Question: I have this horrible-looking-but-good enough-for-the-moment page, that displays the user's profile picture (this user has none), and the "year they became a fan". Both are also forms so they can be updated.

So these two forms have . Here is the year-became-a-fan form (full forms.py below):
'''
YEAR_CHOICES = ((x,str(x)) for x in range(DISCOVERED_MIN_YEAR, DISCOVERED_MAX_YEAR+1))
YEAR_DISCOVERED = forms.IntegerField(label="Year discovered Billy Joel's music/became a fan", required=False,
min_value=DISCOVERED_MIN_YEAR, max_value=DISCOVERED_MAX_YEAR,
widget=forms.Select(choices=YEAR_CHOICES))
class UserProfileFormYearDiscOnly(forms.ModelForm):
global YEAR_DISCOVERED
year_discovered = YEAR_DISCOVERED
class Meta:
model = UserProfile
fields = ('year_discovered',)
'''
I have this function
'''
def _update_form_on_favs(user_profile_form):
"""
Submit the profile picture OR year_discovered form as found on the "my favorites" page.
RETURNS
- None: If the form is valid
- The form, if any errors are detected.
"""
if(user_profile_form.is_valid()):
profile = user_profile_form.save(commit=False)
profile.save()
return None;
return user_profile_form;
'''
Which is called by this view:
'''
@login_required
def my_favorites(request, form_name=None):
context = RequestContext(request)
context["fav_albums"] = request.user.album_set.all()
context["fav_songs"] = request.user.song_set.all()
profile_pic_form = None
year_disc_form = None
if(request.POST and form_name is not None):
if(form_name == "profile_pic"):
profile_pic_form = _update_form_on_favs(UserProfileFormProfilePicOnly(request.POST))
elif(form_name == "year_disc"):
year_disc_form = _update_form_on_favs(UserProfileFormYearDiscOnly(request.POST))
else:
raise ValueError("Unknown value for 'form_name': '%s'" % str(form_name))
if(profile_pic_form is None):
#The form was either successfully submitted, or not submitted at all
context["profile_pic_form"] = UserProfileFormProfilePicOnly()
if(year_disc_form is None):
#The form was either successfully submitted, or not submitted at all
context["year_disc_form"] = UserProfileFormYearDiscOnly(initial={
"year_discovered": request.user.profile.year_discovered})
return render(request, "billyjoel/my_favorites.html", context_instance=context)
'''
But when submitting the fan-year form, the 'profile.save()' line (in the top function) is causing this error:
'null value in column "user_id" violates not-null constraint...DETAIL: Failing row contains (26, null, 1964, ).'.
How do I associate this single field-value (which is a field in the UserProfile model) to the user it's meant for--the currently-logged-in user?
---
models.py:
'''
from datetime import datetime
from django.contrib.auth.models import User
from django.core.exceptions import ValidationError
from django.db import models
from time import time
def get_upload_file_name(instance, filename):
return "uploaded_files/%s_%s" % (str(time()).replace(".", "_"), filename)
class Album(models.Model):
OFFICIALITY = (
('J', 'Major studio release'),
('I', 'Non-major official release'),
('U', 'Unofficial'),
)
title = models.CharField(max_length=70)
description = models.TextField(max_length=500, default="", null=True, blank=True)
pub_date = models.DateField('release date')
officiality = models.CharField(max_length=1, choices=OFFICIALITY)
is_concert = models.BooleanField(default=False)
main_info_url = models.URLField(blank=False)
thumbnail = models.FileField(upload_to=get_upload_file_name, blank=True, null=True)
#virtual field to skip over the through table.
songs = models.ManyToManyField("Song", through="AlbumSong")
users_favorited_by = models.ManyToManyField('auth.User')
def __str__(self):
return self.title
class Meta:
#Default ordering is by release date, ascending.
ordering = ['pub_date']
class Song(models.Model):
name = models.CharField(max_length=100)
description = models.TextField(max_length=500, default="", null=True, blank=True)
length_seconds = models.IntegerField()
lyrics_url = models.URLField(default="", blank=True, null=True)
albums = models.ManyToManyField("Album", through="AlbumSong")
users_favorited_by = models.ManyToManyField(User)
def get_length_desc_from_seconds(self):
if(self.length_seconds == -1):
return "-1"
m, s = divmod(self.length_seconds, 60)
h, m = divmod(m, 60)
if(h):
return "%d:%02d:%02d" % (h, m, s)
else:
return "%d:%02d" % (m, s)
def __str__(self):
return self.name
class AlbumSong(models.Model):
song = models.ForeignKey(Song)
album = models.ForeignKey(Album)
sequence_num = models.IntegerField()
class Meta:
unique_together = ('album', 'sequence_num',)
unique_together = ('album', 'song',)
def __str__(self):
return str(self.album) + ": " + str(self.sequence_num) + ": " + str(self.song)
DISCOVERED_MIN_YEAR = 1960
DISCOVERED_MAX_YEAR = datetime.now().year
def validate_discovered_year(value):
intval = -1
try:
intval = int(str(value).strip())
except TypeError:
raise ValidationError(u'"%s" is not an integer' % value)
global DISCOVERED_MAX_YEAR
global DISCOVERED_MIN_YEAR
if(intval < DISCOVERED_MIN_YEAR or intval > DISCOVERED_MAX_YEAR):
raise ValidationError(u'%s is an invalid "discovered Billy Joel year". Must be between %s and %s, inclusive' % value, DISCOVERED_MAX_YEAR, DISCOVERED_MIN_YEAR)
#It's all good.
'''
The bottom of models.py, containing the UserProfile model:
'''
class UserProfile(models.Model):
"""
select id from auth_user where username='jeffy7';
select * from billyjoel_userprofile where user_id=XXX;
"""
# This line is required. Links UserProfile to a User model instance.
user = models.OneToOneField(User, related_name="profile")
# The additional attributes we wish to include.
year_discovered = models.IntegerField(blank=True,
verbose_name="Year you discovered Billy Joel's music/became a fan",
validators=[validate_discovered_year])
profile_picture = models.ImageField(upload_to=get_upload_file_name, blank=True, null=True)
#https://github.com/mfogel/django-simple-email-confirmation
#activation_key = models.CharField(maxlength=40)
#key_expires = models.DateTimeField()
# Override the __unicode__() method to return out something meaningful!
def __unicode__(self):
return self.user.username
'''
forms.py:
'''
from django import forms
from django.contrib.auth.models import User
from .models import UserProfile, DISCOVERED_MIN_YEAR, DISCOVERED_MAX_YEAR
class UserForm(forms.ModelForm):
password1 = forms.CharField(label="Password", widget=forms.PasswordInput())
password2 = forms.CharField(label="Password confirmation", widget=forms.PasswordInput())
class Meta:
model = User
fields = ('username', 'email', 'password1', 'password2')
def clean_password2(self):
# Check that the two password entries match
password1 = self.cleaned_data.get("password1")
password2 = self.cleaned_data.get("password2")
if password1 and password2 and password1 != password2:
raise forms.ValidationError("Passwords don't match")
return password2
def save(self, commit=True):
# Save the provided password in hashed format
user = super(UserForm, self).save(commit=False)
user.set_password(self.cleaned_data["password2"])
if commit:
user.save()
return user
#Should be implemented as an abstract base class, with Meta or Meta.fields passed into the constructor...START
YEAR_CHOICES = ((x,str(x)) for x in range(DISCOVERED_MIN_YEAR, DISCOVERED_MAX_YEAR+1))
YEAR_DISCOVERED = forms.IntegerField(label="Year discovered Billy Joel's music/became a fan", required=False,
min_value=DISCOVERED_MIN_YEAR, max_value=DISCOVERED_MAX_YEAR,
widget=forms.Select(choices=YEAR_CHOICES))
#With no bounds:
#YEAR_DISCOVERED = forms.IntegerField(min_value=DISCOVERED_MIN_YEAR, max_value=DISCOVERED_MAX_YEAR)
class UserProfileForm(forms.ModelForm):
global YEAR_DISCOVERED
year_discovered = YEAR_DISCOVERED
class Meta:
model = UserProfile
fields = ('year_discovered', 'profile_picture',)
class UserProfileFormProfilePicOnly(forms.ModelForm):
class Meta:
model = UserProfile
fields = ('profile_picture',)
class UserProfileFormYearDiscOnly(forms.ModelForm):
global YEAR_DISCOVERED
year_discovered = YEAR_DISCOVERED
class Meta:
model = UserProfile
fields = ('year_discovered',)
#Should be implemented as an abstract base class, with Meta or Meta.fields passed into the constructor...END
'''
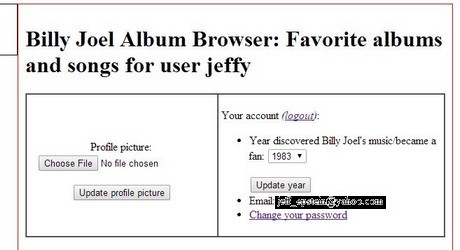
Answer: If you just want update, you need to pass the UserProfile instance like this:
'''
_update_form_on_favs(UserProfileFormProfilePicOnly(instance=request.user.profile, request.POST))
'''
Then call it as usual..
'''
def _update_form_on_favs(profile_form_w_user_set_into_cnstr):
if(profile_form_w_user_set_into_cnstr.is_valid()):
profile = profile_form_w_user_set_into_cnstr.save(commit=False)
profile.save()
return profile_form_w_user_set_into_cnstr
'''
Good luck!